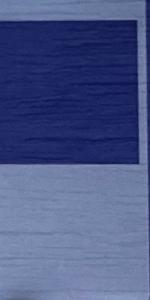
Label: Empty